Question: I have a site <URL> that renders terribly in IE8 but fine in IE7 and IE9. I'm not sure if IE8 has different standards for some reason but the main issue is that the text-shadow for 'Open Sans' Google font looks terrible...

Anyone have a fix for this? Maybe convert all fonts to Arial, I tried to text-shadow:none !important for IE but that didn't work (check out my source)
Is there a better way to take off all text-shadows in IE?
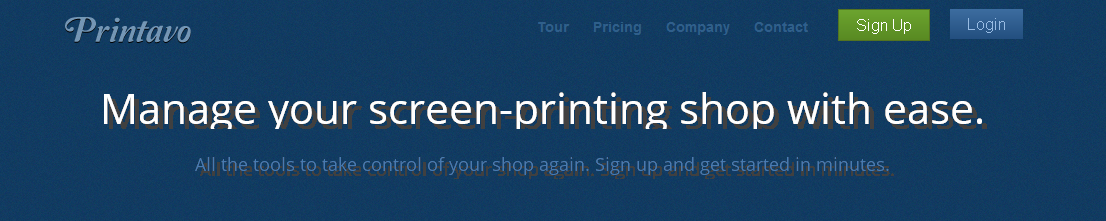
Answer: <URL>
It would seem there are a variety of choices to choose from. The link above should give you some options. I should note they say IE8 can display text-shadow unpredictably and you should look the caveats section (link below) to try some fixes.
<URL>
:
In request to your browser specific css styling, you can target IE styling using conditional comments, just add this line to the >head< tags of your HTML file:
'''
<!--[if IE 6]><link rel="stylesheet" href="http://mysite.com/path/to/ie6.css" type="text/css" media="screen, projection"><![endif]-->
<!--[if IE 7]><link rel="stylesheet" href="http://mysite.com/path/to/ie7.css" type="text/css" media="screen, projection"><![endif]-->
<!--[if IE 8]><link rel="stylesheet" href="http://mysite.com/path/to/ie8.css" type="text/css" media="screen, projection"><![endif]-->
<!--[if IE 9]><link rel="stylesheet" href="http://mysite.com/path/to/ie9.css" type="text/css" media="screen, projection"><![endif]-->
'''